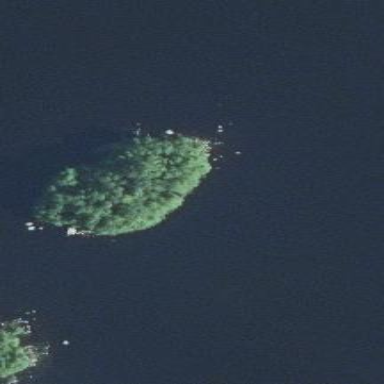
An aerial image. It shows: Islet.